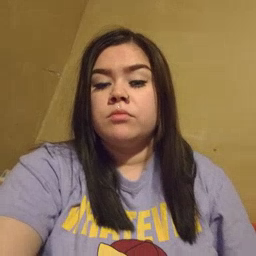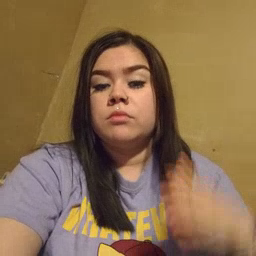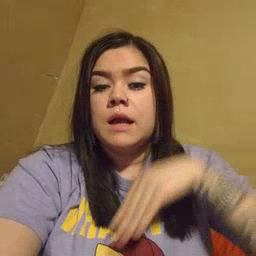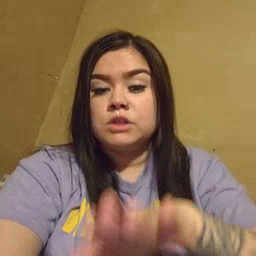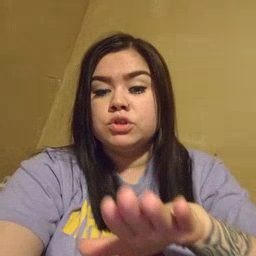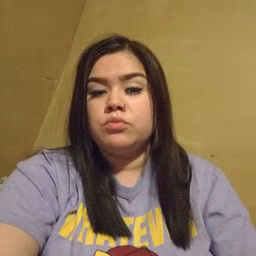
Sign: into